Question: Very simply, I have created a simple shutdown timer with C# Forms that runs a shutdown command through the command prompt with an associated timer. I have noticed that Windows displays a notification indicating the computer is about to be shutdown just prior to the event (I think it appears no sooner than 15 min or so).
: Is there a way to stop that popup notification from appearing without interacting with the registry or making intrusive changes in Windows 7/8/10?
I haven't been able to find a good resource on interacting with native Windows (OS) elements like popups and notifications handed out by the OS for these kinds of events. Anyway to catch that event and modify it (like to not display the notification) would be great. But a more permanent solution such as disabling it through the registry or something is also fine. But I'm more interested in a programmatic solution.

Edit: The code is on <URL> and pretty much completed but I would like to add this functionality to it.
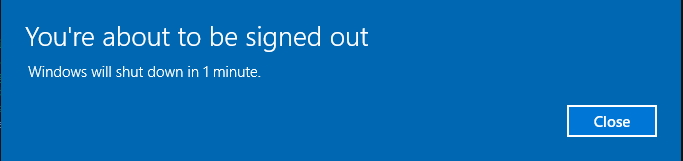
Answer: Based upon what McNets said in <URL>:
> Why do not use the std. windows shutdown command? Add a scheduled task that shutdown the system immediately
I decided to leverage the Window's Task Scheduler. I decided to use <URL> but there are others out there that do similar things.
Even though this approach is a bit more involved than just opening up a command prompt, it does everything I need including a circumvention of the shutdown banner that I noted in my question. Note, I can still give the user the option of running it with a banner like I did before but I have yet to implement that functionality. It is pretty trivial though (especially with the base code below). Simply add the timer to the shutdown args instead of /t 1 and set the task to run immediately.
This probably isn't the only solution but it is the least invasive that I could find. Thanks for all the help everyone. I appreciate it.
<URL>.
Globals:
'''
public const string DEFAULT_TASK_NAME = "ScheduledShutdownTimer";
private const string SHUTDOWN_COMMAND_ARGS = "/s /c "Scheduled Computer shutdown via " +
"the Windows Shutdown Timer App" /t 1";
'''
Create a task:
'''
using (TaskService ts = new TaskService())
{
// If the task doesn't exist, create it.
if (TimerExists(DEFAULT_TASK_NAME))
throw new TimerExists("The timer already exists in the task scheduler. You " +
"must modify it instead of attempting to create it!");
else
{
try
{
TaskDefinition td = ts.NewTask();
td.RegistrationInfo.Date = _currentTime; // DateTime.Now
td.RegistrationInfo.Source = "Windows Shutdown Timer";
td.RegistrationInfo.Description = "Shutdown Timer initiated Windows " +
"Shutdown Timer";
td.Settings.Enabled = true;
td.Triggers.Add(new TimeTrigger(_shutdownTime));
td.Actions.Add(new ExecAction("shutdown", SHUTDOWN_COMMAND_ARGS, null));
TaskService.Instance.RootFolder
.RegisterTaskDefinition(DEFAULT_TASK_NAME,td);
Properties.Settings.Default.ShutdownTimer = _shutdownTime;
Properties.Settings.Default.Save();
StartLocalTimer();
}
catch(Exception)
{
DialogResult alert = MessageBox.Show("The timer couldn't be set. ",
"Error - Couldn't Set Timer!", MessageBoxButtons.RetryCancel,
MessageBoxIcon.Error);
if (alert == DialogResult.Retry)
CreateShutdownTimer(numSeconds);
}
}
}
'''
Modify a Task:
'''
using (TaskService ts = new TaskService())
{
// If the task exists, update the trigger.
if (TimerExists(DEFAULT_TASK_NAME))
{
Task task = ts.GetTask(DEFAULT_TASK_NAME);
if (task.Definition.Triggers.Count == 1)
task.Definition.Triggers.RemoveAt(0);
else if (task.Definition.Triggers.Count > 1)
{
for (int index = 0; index < task.Definition.Triggers.Count - 1; index++)
{
task.Definition.Triggers.RemoveAt(index);
}
}
// Add the new trigger after making sure it is the only one.
task.Definition.Triggers.Add(new TimeTrigger(_shutdownTime));
if (task.Definition.Actions.Count == 1)
task.Definition.Actions.RemoveAt(0);
else if (task.Definition.Actions.Count > 1)
{
for (int index = 0; index < task.Definition.Actions.Count - 1; index++)
{
task.Definition.Actions.RemoveAt(index);
}
}
// Add the new action after making sure it is the only one.
task.Definition.Actions.Add(new ExecAction("shutdown", SHUTDOWN_COMMAND_ARGS,
null));
// Reset the status in case it was set as anything but "Ready"
task.Definition.Settings.Enabled = true;
task.RegisterChanges();
Properties.Settings.Default.ShutdownTimer = _shutdownTime;
Properties.Settings.Default.Save();
// Starts the timer display and enables/disables buttons.
StartLocalTimer();
}
else
throw new NoTimerExists("The timer doesn't exist in the task scheduler. You " +
"must create it instead of attempting to modify it!");
}
'''
Stop a task:
'''
using (TaskService ts = new TaskService())
{
// If the task exists, remove the trigger.
// Note: the included Stop() method doesn't work.
if (TimerExists(DEFAULT_TASK_NAME))
{
Task task = ts.GetTask(DEFAULT_TASK_NAME);
task.Definition.Triggers.RemoveAt(0);
task.RegisterChanges();
StopLocalTimer(); // Resets display timers in program
}
else
throw new NoTimerExists("The timer doesn't exist in the task scheduler. " +
"You must create it instead of attempting to modify it!");
}
'''